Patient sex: F
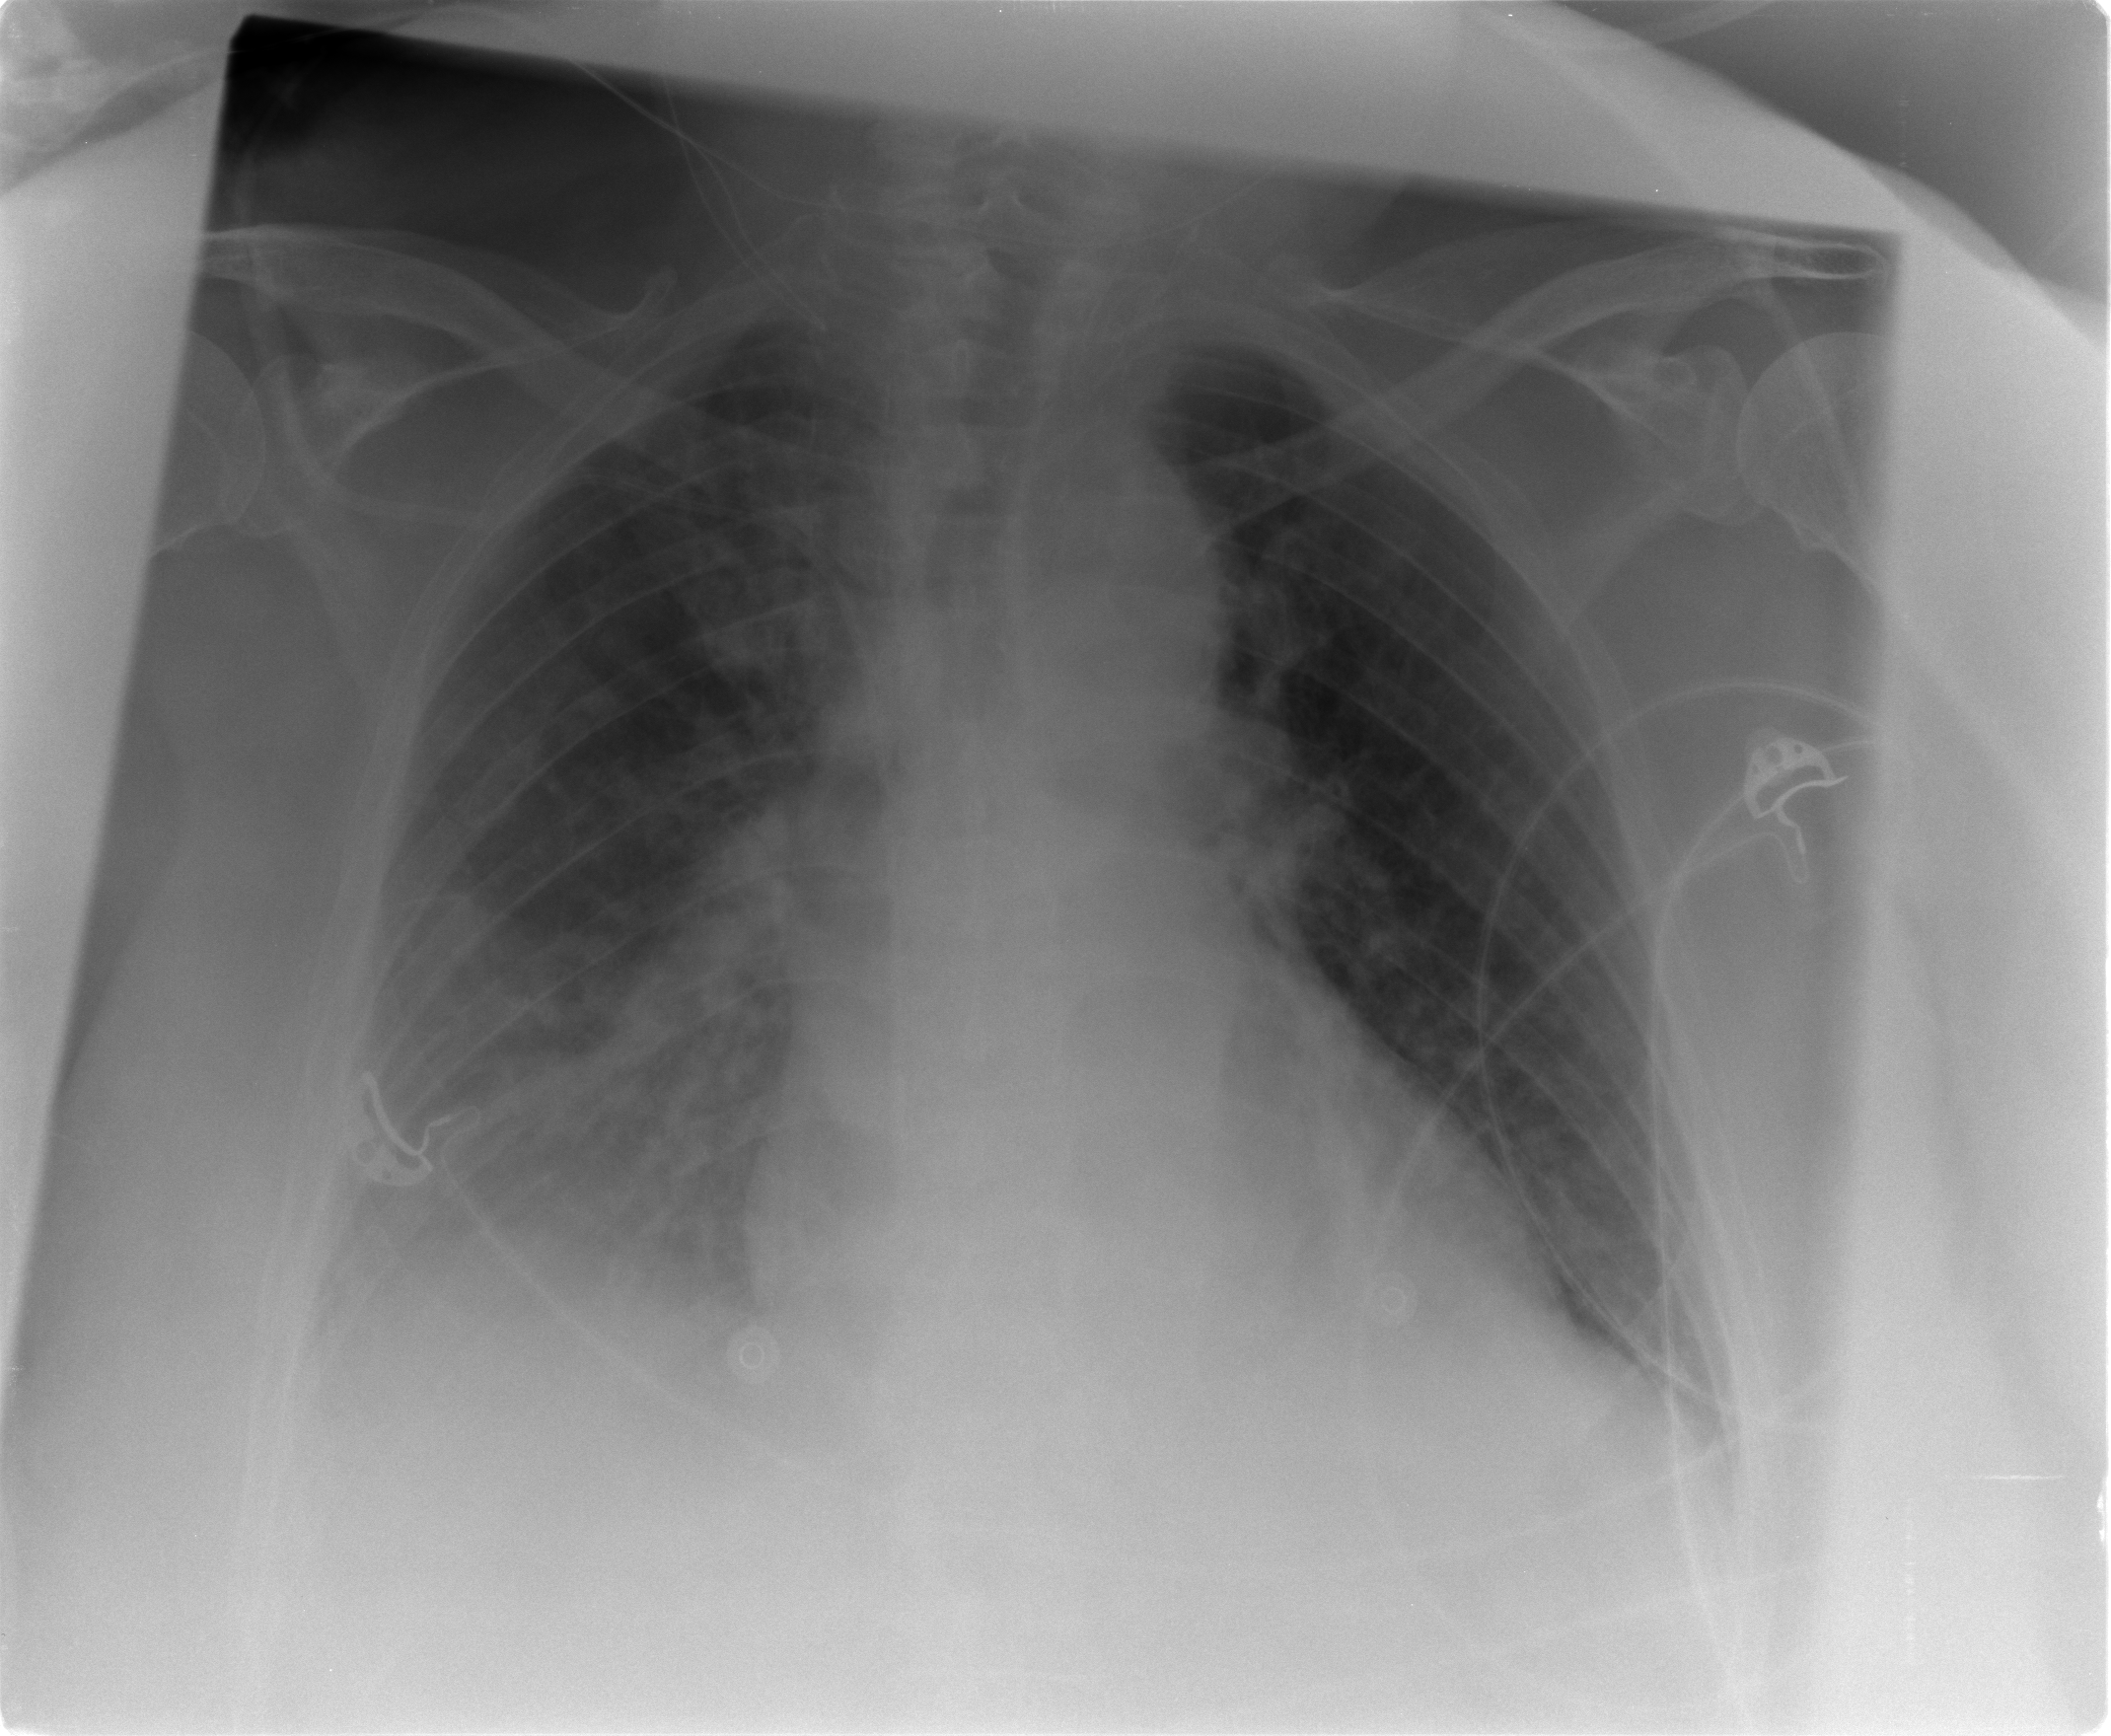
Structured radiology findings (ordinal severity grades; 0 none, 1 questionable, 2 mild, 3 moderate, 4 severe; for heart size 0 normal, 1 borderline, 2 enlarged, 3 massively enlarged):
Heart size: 0
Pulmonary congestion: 1
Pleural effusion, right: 0
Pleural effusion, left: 0
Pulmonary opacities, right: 0
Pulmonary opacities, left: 0
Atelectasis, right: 2
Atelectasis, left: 2